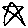
Label: star